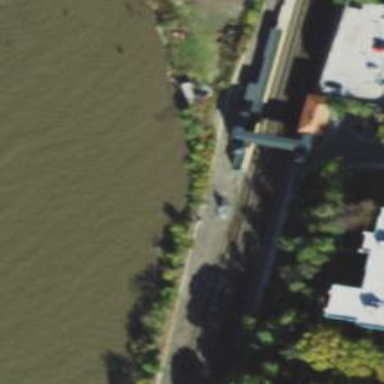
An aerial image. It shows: Footway on bridge.